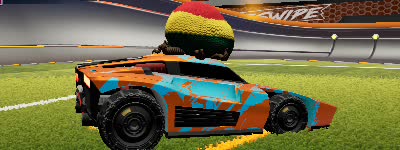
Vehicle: breakout